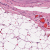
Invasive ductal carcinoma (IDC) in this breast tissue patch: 0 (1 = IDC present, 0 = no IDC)